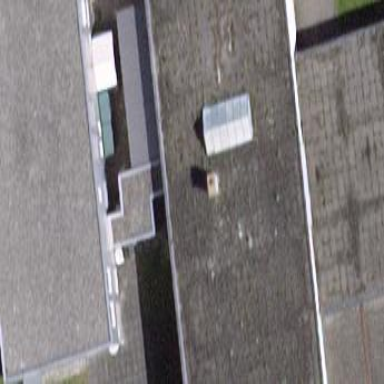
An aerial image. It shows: Industrial building.